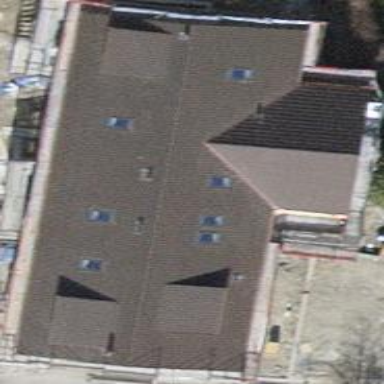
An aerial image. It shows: Gabled-roof building with apartments. The roof is covered with roof tiles.